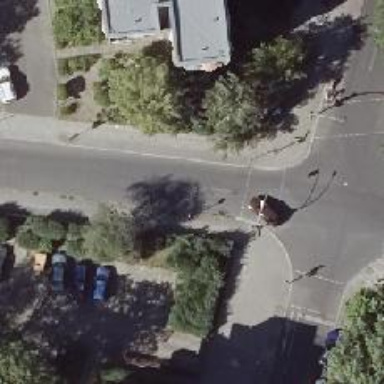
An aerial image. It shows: Road with traffic signals.